Field crop: maize
Growth stage: 2
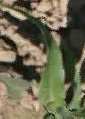
Species: maize